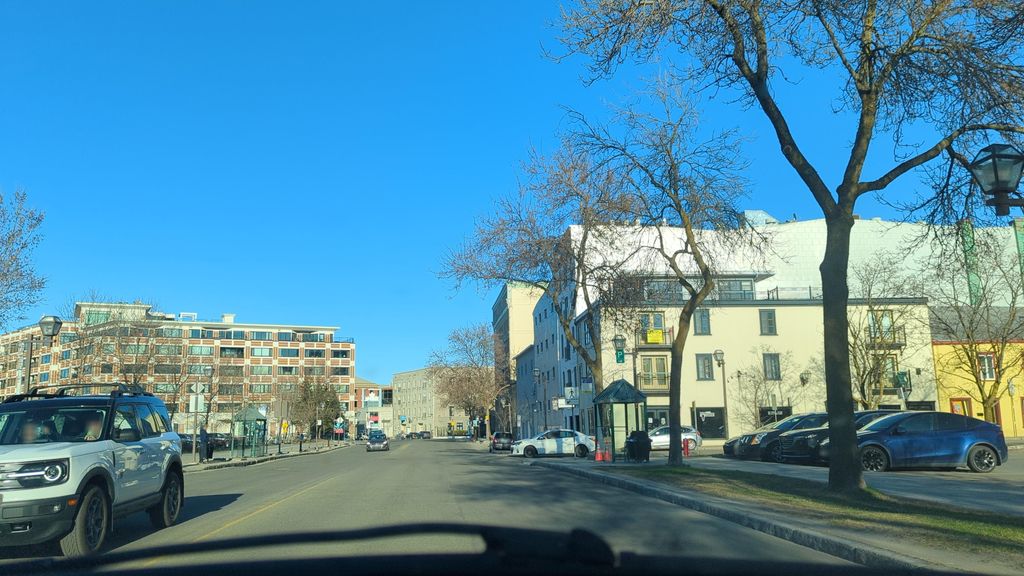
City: quebec_city